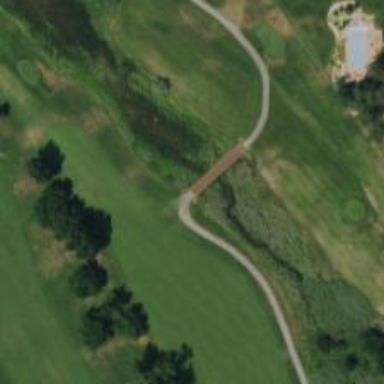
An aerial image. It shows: Bridge over path used as golf cartpath.